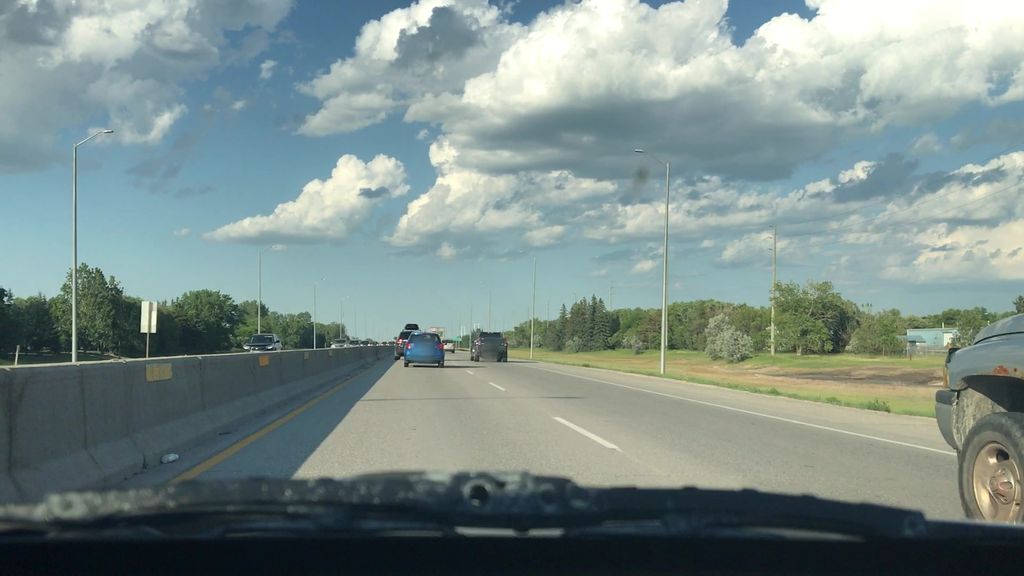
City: winnipeg